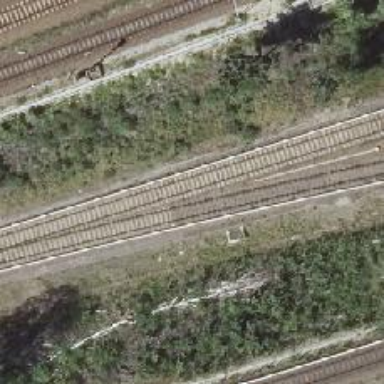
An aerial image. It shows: Railway signal.